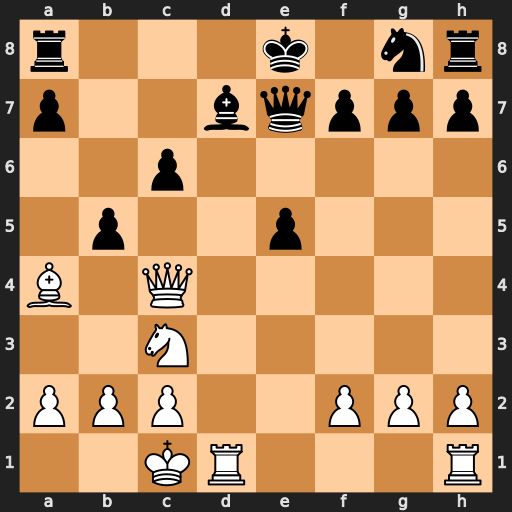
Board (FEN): r3k1nr/p2bqppp/2p5/1p2p3/B1Q5/2N5/PPP2PPP/2KR3R
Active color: w
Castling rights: kq
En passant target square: -
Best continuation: Nxb5 cxb5 Rxd7 bxc4 Rxa7+